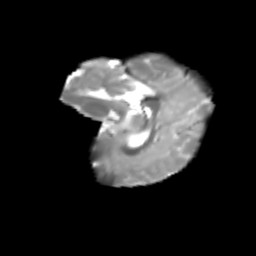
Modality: T2w
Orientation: sagittal
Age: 6
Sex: male
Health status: healthy